Interaction volume radius: 5 \u00c5
Interaction volume height: 15 \u00c5
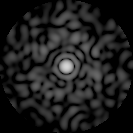
Disorder parameter: 0.8895